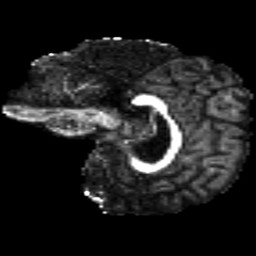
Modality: FA
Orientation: sagittal
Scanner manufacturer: siemens
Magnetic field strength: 3 T
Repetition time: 4.16 s
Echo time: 0.0806 s